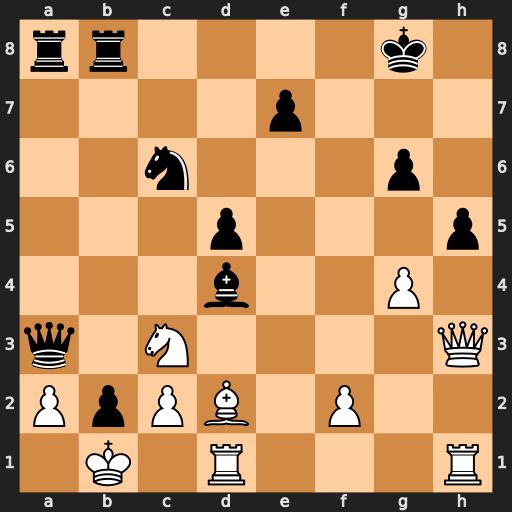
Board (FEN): rr4k1/4p3/2n3p1/3p3p/3b2P1/q1N4Q/PpPB1P2/1K1R3R
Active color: w
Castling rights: -
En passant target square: -
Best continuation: gxh5 Bxc3 Qe6+ Kf8 Bh6+ Bg7 Bxg7+ Kxg7 Qxg6+